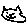
Label: cat